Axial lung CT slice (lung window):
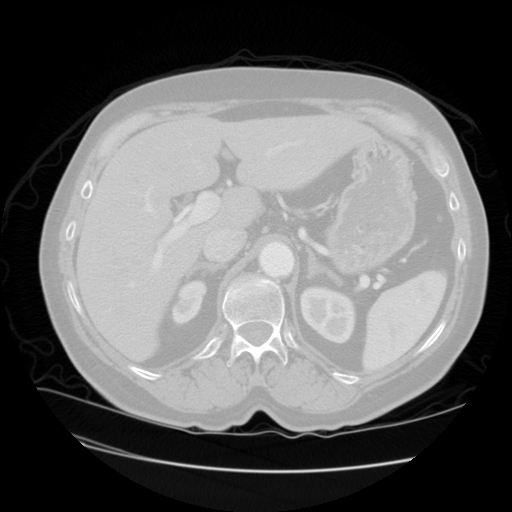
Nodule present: no